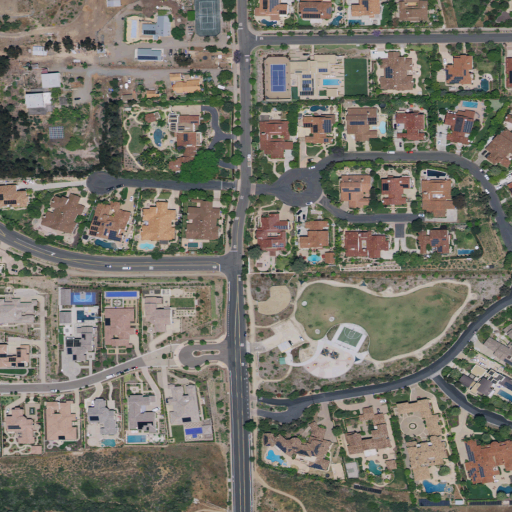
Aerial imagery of mountain in California named Del Mar Mesa containing low intensity development, medium intensity development, open development, shrub, grassland, and high intensity development